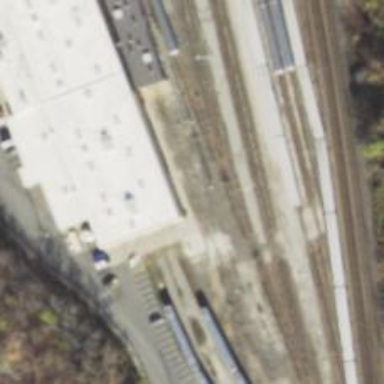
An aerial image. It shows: Electrified railway yard with rail tracks.